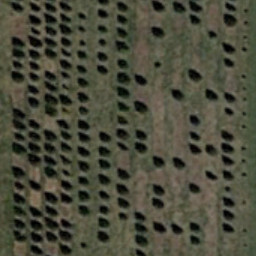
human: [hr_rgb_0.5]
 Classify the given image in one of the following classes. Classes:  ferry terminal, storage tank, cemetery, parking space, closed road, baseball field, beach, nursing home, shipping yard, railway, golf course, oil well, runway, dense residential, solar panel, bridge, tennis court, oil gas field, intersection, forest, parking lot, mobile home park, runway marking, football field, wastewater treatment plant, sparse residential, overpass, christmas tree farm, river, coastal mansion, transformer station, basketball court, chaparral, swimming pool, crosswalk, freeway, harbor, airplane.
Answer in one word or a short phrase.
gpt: christmas tree farm